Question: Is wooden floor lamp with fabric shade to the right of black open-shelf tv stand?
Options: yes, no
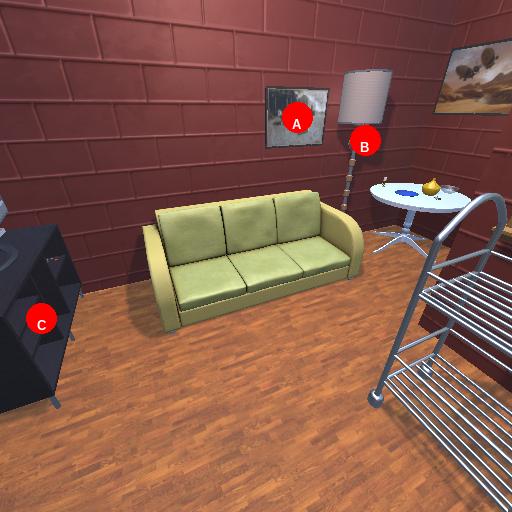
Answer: yes